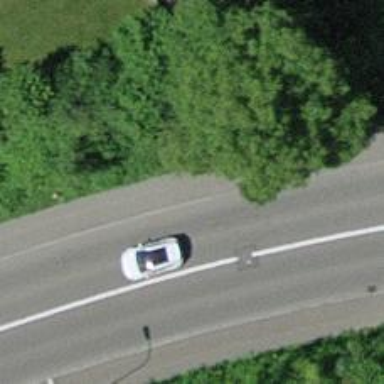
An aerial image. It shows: Asphalt sidewalk along the footway.